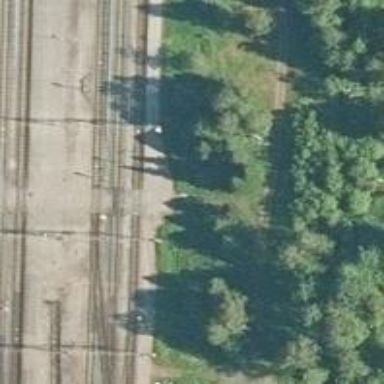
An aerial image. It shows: Railway track with continuous electrified contact line.